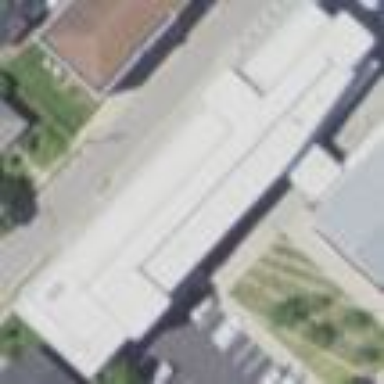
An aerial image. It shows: Police building.